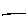
Label: line